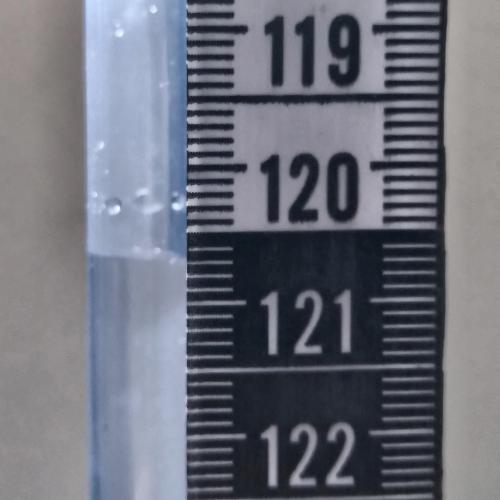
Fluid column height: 120.7 cm